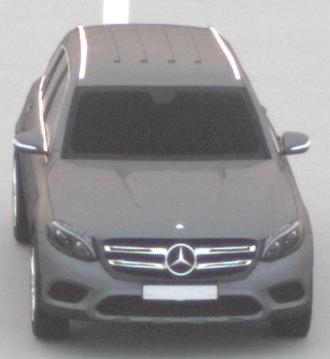
Make: Mercedes-Benz
Model: GLC 250
Detailed model: GLC (253)
Model produced from: 2015/09
Model produced until: 2018/05
Doors: 5
Color: gray
Road condition: dry road
Daytime: sunrise or sunset
Contrast: low contrast